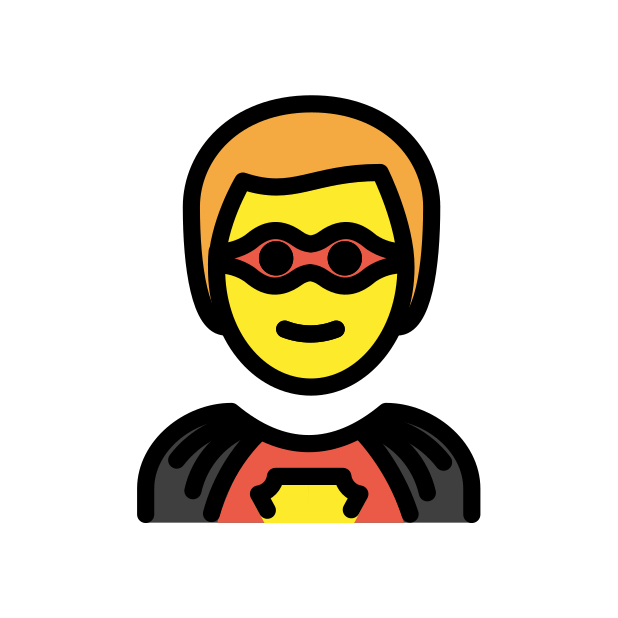
man superhero